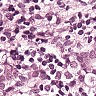
Metastatic tissue present: yes